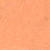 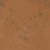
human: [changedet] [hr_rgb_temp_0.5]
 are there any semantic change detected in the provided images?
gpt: There is no difference.